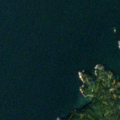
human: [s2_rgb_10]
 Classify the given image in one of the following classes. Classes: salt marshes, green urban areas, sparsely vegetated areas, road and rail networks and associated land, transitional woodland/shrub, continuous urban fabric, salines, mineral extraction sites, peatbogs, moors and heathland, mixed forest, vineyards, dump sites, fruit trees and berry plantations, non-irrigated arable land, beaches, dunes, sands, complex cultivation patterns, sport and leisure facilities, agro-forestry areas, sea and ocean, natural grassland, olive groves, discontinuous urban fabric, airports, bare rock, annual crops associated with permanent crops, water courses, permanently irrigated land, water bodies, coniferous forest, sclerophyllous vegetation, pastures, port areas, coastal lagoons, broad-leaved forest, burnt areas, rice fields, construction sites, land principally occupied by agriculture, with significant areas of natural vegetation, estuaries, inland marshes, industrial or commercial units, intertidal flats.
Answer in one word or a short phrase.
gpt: coniferous forest, mixed forest, sea and ocean